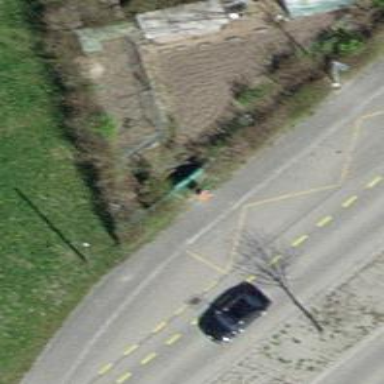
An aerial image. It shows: Bus stop with platform for public transport.